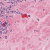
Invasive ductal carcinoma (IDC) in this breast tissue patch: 1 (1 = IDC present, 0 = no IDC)